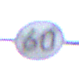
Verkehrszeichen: EndeGeschwindigkeit60
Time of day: SunriseSunset
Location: Outdoor (Nature)
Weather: PartlyCloudy
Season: NotSpecified
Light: Natural